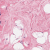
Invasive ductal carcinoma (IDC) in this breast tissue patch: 0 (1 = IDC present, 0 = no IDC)